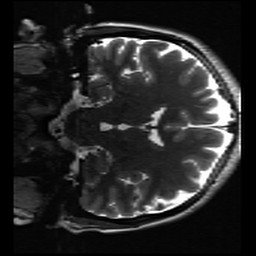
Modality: inplaneT2
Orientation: coronal